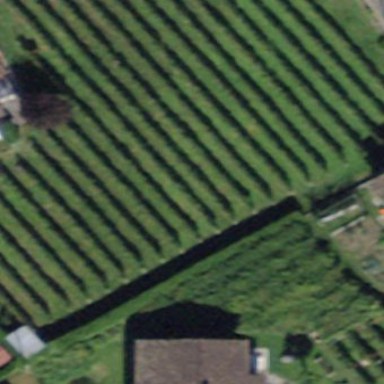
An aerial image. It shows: Vineyard where grapes are grown.